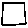
Label: square